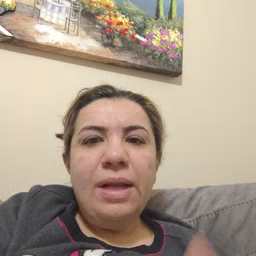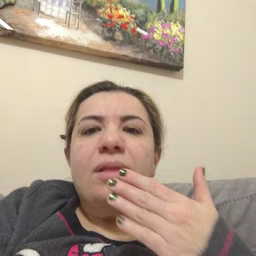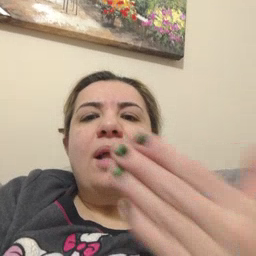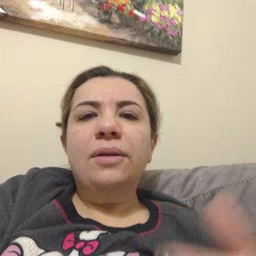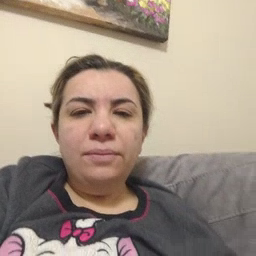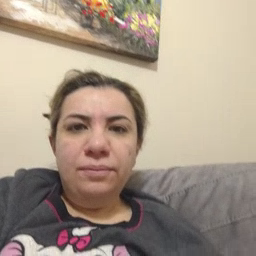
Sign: thankyou